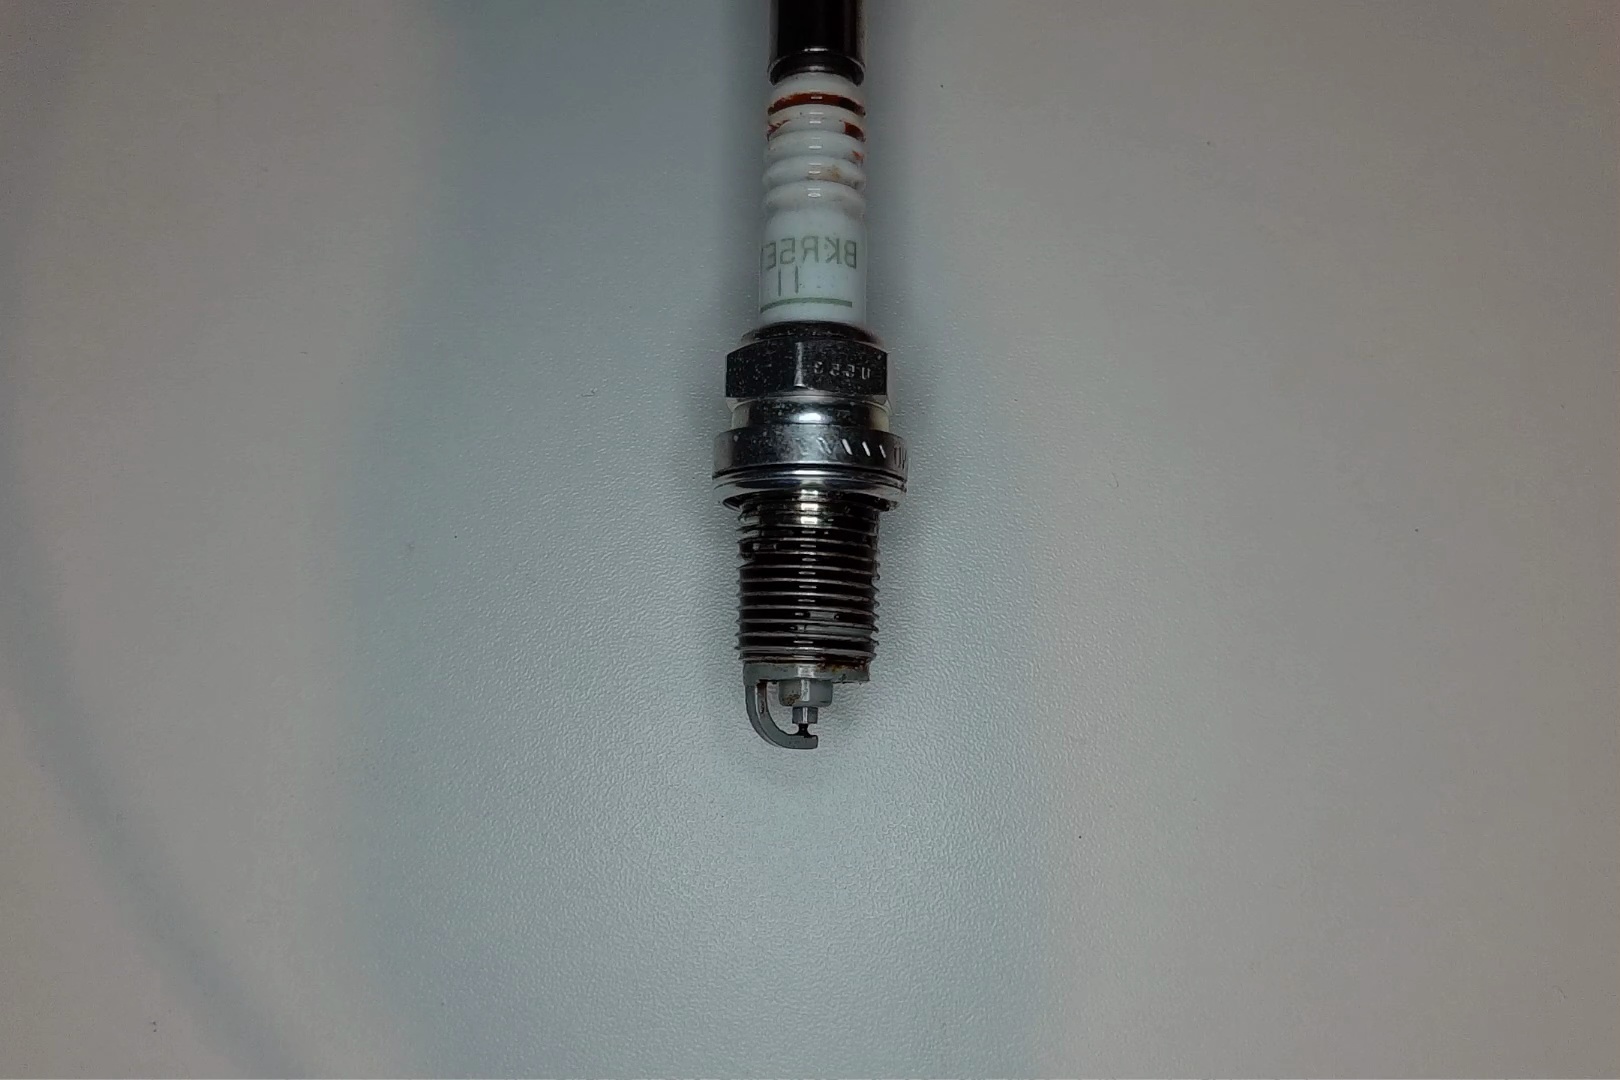
Label: anomaly